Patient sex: F
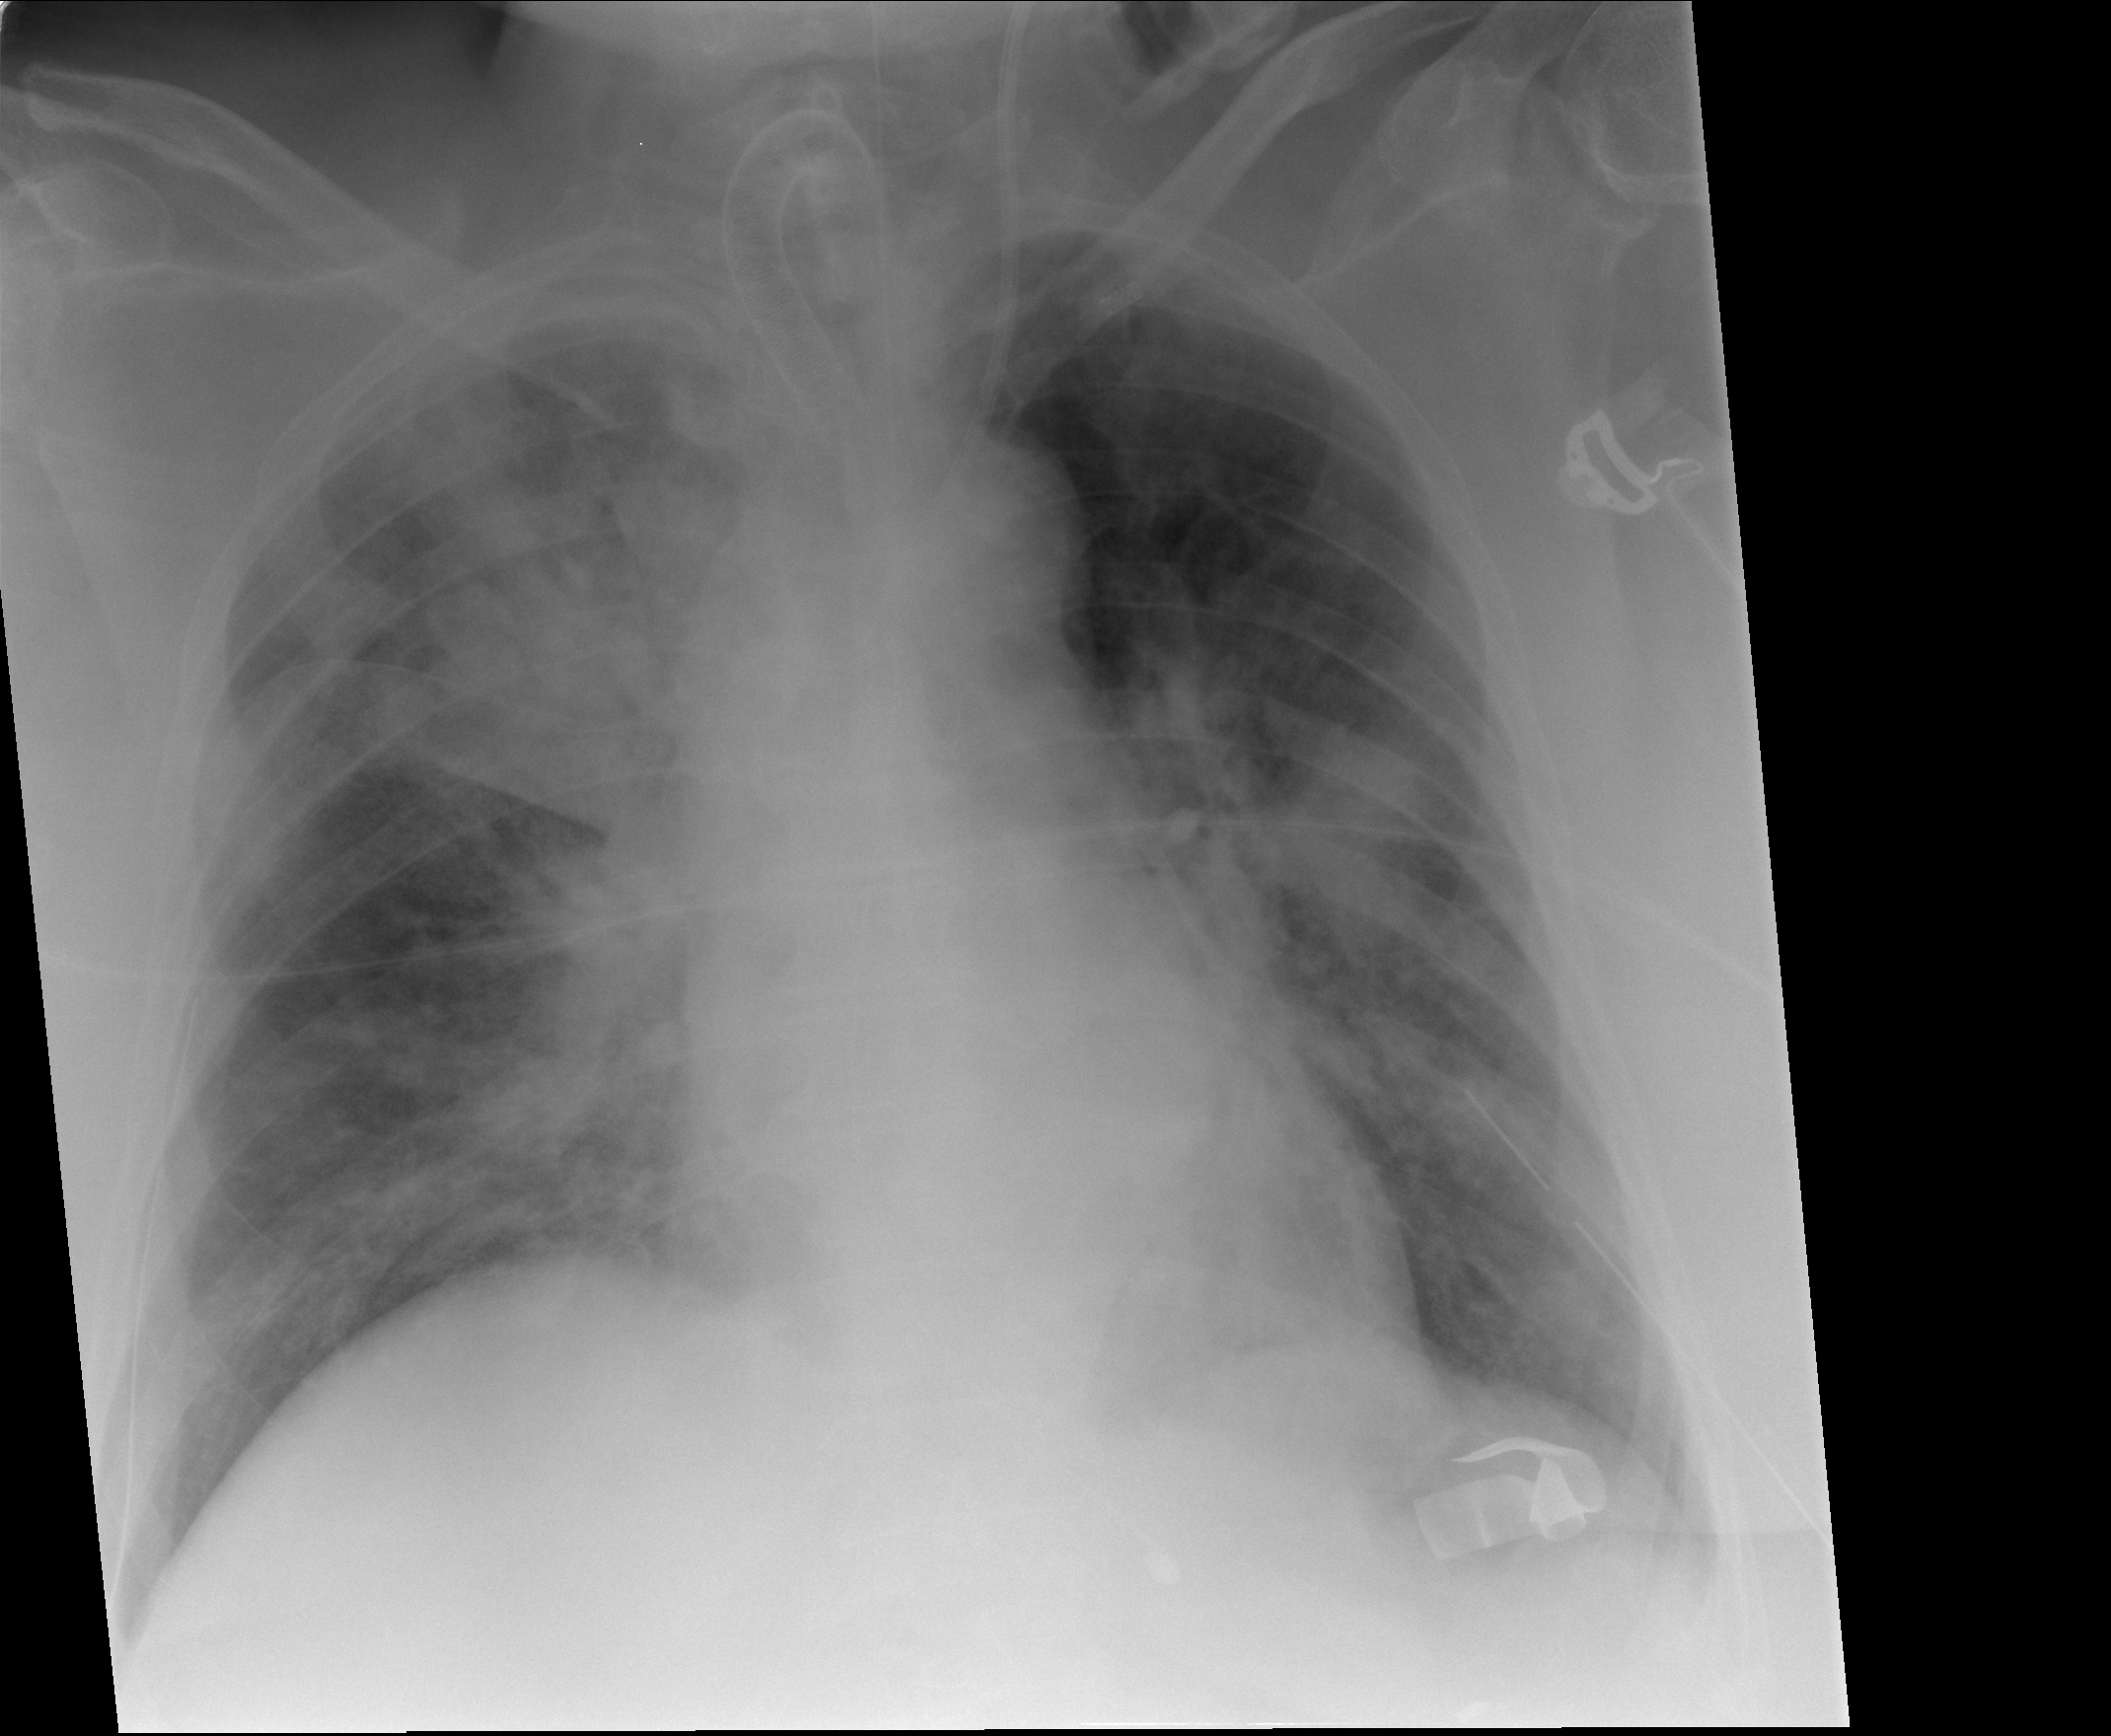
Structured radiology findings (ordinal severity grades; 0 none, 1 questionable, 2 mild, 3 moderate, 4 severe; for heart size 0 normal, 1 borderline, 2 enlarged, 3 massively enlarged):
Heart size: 0
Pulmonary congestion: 2
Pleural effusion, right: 0
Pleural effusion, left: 1
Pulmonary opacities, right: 4
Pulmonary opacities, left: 3
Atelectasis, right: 1
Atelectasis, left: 1